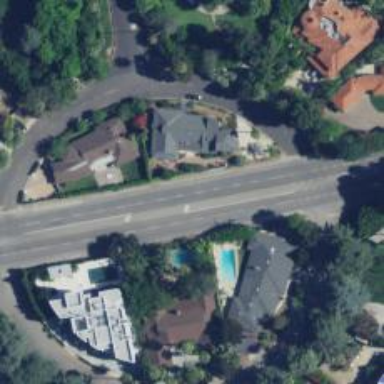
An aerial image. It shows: Secondary road with asphalt surface passing through residential area.